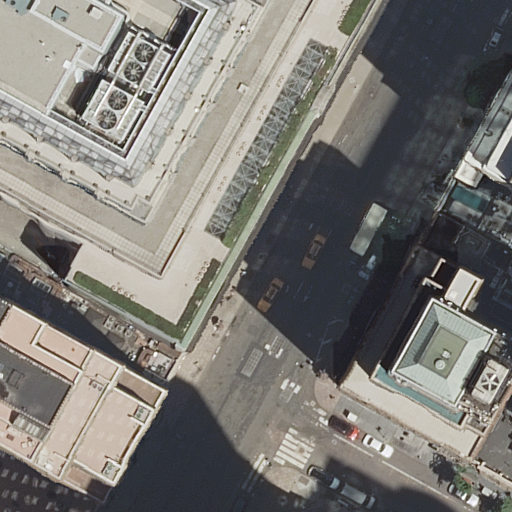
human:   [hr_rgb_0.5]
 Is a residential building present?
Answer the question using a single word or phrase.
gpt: yes

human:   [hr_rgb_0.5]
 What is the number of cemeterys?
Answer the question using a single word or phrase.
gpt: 0

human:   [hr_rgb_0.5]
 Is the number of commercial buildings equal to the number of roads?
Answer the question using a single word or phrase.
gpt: no

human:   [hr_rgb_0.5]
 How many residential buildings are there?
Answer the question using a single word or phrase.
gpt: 4

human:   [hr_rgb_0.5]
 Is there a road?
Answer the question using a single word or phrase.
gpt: yes

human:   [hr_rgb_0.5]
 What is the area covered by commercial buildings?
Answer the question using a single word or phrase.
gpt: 2m2

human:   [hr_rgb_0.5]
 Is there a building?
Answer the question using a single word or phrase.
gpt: yes

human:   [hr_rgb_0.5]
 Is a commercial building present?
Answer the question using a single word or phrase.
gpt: yes

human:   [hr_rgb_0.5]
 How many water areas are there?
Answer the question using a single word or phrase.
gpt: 0

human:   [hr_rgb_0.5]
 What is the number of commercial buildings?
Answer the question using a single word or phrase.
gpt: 1

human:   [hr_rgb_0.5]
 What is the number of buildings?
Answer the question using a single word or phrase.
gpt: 6

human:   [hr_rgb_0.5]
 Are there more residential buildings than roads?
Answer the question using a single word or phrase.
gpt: yes

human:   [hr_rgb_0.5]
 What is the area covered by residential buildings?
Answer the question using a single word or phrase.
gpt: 2188m2

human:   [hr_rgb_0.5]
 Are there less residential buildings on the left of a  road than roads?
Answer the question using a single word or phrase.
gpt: yes

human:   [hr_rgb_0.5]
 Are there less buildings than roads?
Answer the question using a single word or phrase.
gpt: no

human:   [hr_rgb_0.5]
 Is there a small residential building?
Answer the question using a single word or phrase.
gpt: no

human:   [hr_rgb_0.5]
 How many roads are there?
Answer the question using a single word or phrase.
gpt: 2

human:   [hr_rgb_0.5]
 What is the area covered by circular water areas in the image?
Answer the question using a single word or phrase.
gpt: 0m2

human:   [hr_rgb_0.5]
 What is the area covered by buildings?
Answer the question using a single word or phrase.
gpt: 4598m2

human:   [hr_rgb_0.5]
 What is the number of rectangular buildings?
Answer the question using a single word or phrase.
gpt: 5

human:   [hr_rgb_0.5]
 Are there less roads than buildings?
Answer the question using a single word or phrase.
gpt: yes

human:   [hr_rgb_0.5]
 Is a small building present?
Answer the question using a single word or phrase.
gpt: yes

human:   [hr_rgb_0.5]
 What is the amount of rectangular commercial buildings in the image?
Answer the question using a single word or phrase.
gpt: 1

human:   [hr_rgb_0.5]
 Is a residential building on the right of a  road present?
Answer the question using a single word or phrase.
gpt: yes

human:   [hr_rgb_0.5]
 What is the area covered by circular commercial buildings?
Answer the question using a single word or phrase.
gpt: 0m2

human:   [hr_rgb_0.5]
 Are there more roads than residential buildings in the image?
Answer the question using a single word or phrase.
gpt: no

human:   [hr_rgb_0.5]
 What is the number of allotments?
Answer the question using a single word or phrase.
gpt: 0

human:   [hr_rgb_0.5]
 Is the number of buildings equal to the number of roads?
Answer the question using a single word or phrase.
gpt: no

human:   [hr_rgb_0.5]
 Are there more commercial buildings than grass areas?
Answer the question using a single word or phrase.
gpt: yes

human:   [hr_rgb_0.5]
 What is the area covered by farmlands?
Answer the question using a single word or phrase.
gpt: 0m2

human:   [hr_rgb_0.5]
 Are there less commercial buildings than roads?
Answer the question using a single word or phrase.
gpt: yes

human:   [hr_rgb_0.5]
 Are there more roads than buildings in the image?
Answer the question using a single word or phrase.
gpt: no

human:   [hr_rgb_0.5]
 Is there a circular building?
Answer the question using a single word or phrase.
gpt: no

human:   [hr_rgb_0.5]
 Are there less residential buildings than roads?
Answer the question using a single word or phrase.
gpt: no

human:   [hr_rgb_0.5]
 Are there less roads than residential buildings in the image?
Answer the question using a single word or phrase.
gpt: yes

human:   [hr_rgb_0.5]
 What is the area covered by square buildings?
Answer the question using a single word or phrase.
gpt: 0m2

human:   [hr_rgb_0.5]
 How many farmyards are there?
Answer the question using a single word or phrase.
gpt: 0

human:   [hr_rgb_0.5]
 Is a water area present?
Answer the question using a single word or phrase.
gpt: no

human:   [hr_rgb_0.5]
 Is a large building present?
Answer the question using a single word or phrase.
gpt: yes

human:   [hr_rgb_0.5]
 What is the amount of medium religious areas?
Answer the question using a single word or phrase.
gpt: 0

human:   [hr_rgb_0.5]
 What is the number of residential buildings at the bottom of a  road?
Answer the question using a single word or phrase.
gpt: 1

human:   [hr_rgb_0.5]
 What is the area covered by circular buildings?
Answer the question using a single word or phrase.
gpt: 0m2

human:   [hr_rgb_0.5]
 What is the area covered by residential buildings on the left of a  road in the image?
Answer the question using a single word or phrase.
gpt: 0m2

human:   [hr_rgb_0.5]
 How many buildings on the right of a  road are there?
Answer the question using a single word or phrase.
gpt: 4

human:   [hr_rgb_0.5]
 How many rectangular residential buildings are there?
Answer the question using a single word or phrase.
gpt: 3

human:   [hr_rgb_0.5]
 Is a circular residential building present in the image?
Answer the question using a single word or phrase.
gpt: no

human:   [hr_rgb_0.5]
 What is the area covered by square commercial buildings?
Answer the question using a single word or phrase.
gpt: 0m2

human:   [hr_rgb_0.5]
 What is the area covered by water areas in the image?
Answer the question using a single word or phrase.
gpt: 0m2

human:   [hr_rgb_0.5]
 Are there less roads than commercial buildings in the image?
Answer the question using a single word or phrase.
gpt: no

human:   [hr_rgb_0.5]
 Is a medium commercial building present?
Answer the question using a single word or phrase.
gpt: no

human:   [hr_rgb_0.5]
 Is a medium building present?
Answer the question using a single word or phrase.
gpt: yes

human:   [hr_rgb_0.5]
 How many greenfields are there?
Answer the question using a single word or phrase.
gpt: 0

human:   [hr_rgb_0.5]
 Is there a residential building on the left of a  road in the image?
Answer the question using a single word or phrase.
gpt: no

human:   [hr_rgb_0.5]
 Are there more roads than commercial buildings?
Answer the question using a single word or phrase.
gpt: yes

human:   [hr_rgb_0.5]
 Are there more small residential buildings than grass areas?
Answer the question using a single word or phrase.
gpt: no

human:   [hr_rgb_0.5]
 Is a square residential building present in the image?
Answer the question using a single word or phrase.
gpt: no

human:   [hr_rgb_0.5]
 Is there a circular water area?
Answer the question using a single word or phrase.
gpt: no

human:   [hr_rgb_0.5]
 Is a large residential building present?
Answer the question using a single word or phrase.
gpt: yes

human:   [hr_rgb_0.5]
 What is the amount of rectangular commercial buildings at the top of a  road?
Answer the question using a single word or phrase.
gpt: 0

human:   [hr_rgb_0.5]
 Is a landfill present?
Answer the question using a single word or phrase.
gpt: no

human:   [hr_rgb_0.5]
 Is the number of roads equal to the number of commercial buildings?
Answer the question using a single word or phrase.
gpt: no

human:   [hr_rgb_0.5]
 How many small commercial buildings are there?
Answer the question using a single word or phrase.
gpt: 1

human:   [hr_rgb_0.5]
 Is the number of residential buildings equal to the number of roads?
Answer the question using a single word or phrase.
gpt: no

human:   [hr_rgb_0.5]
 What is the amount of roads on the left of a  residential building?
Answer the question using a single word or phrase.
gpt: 2